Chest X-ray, PA view. Patient: 48 years old, sex M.
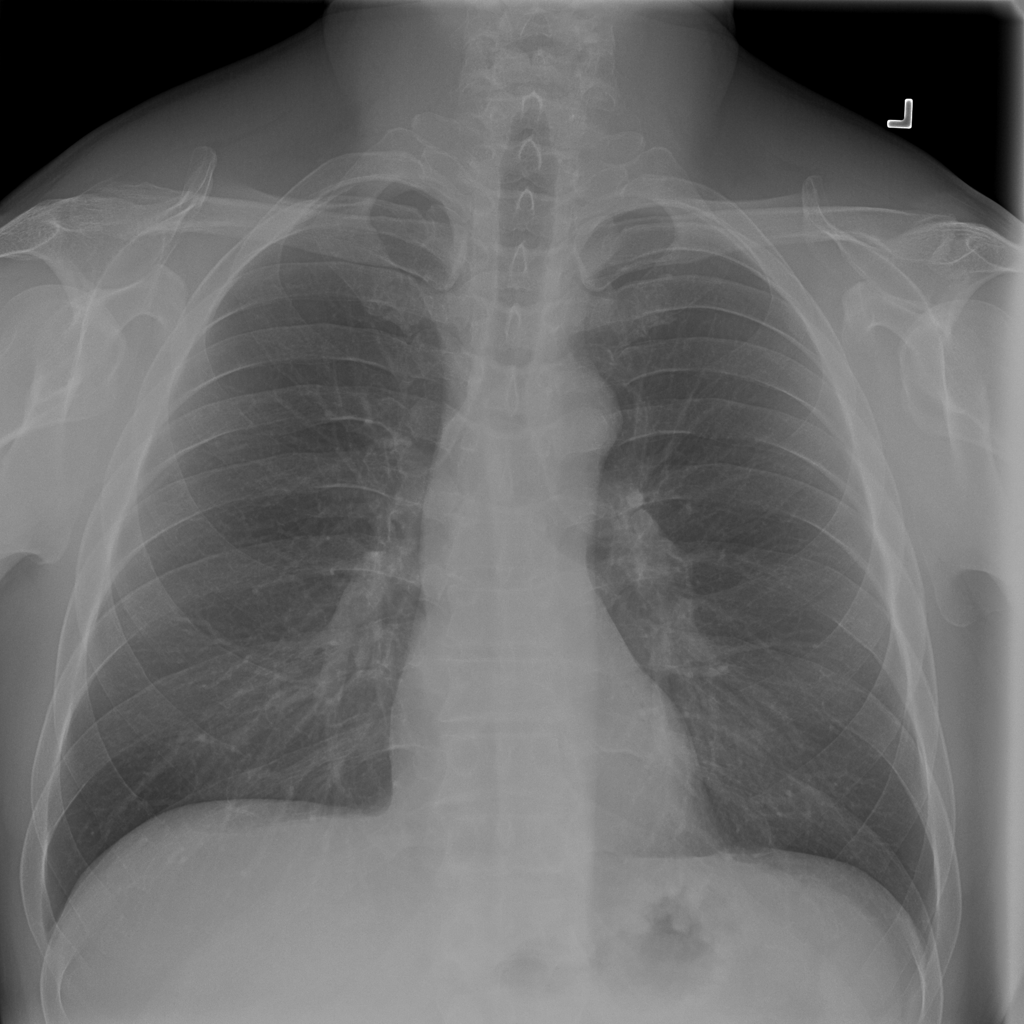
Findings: No Finding